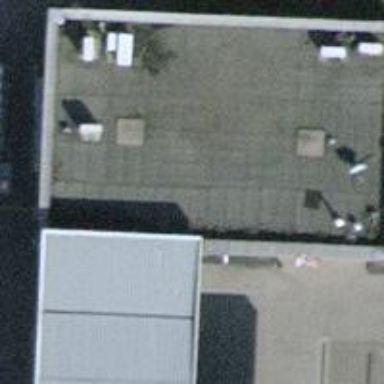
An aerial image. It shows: Convenience shop.